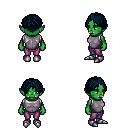
a pixel art fantasy rpg character, female body template, orc, green skin, steel chest armor, magenta pants, raven parted hairstyle, metal boots, four views (front, back, left, right), 2x2 character sprite sheet, small pixel art, hard edges, no anti-aliasing